Question:
So I get back an array where answerA might be answerB, answerC might be answerD etc etc.
What is a simple way to do this?
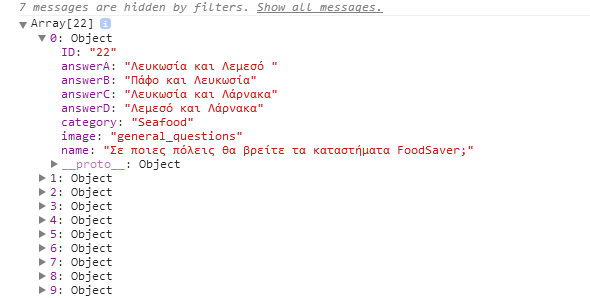
Answer: Using 'shuffleArray' from <URL>:
'''
myKeys = ['answerA','answerB','answerC','answerD']
myValues = myKeys.map(function(k) { return myObject[k] })
myValues = shuffleArray(myValues)
myKeys.forEach(function(k) { myObject[k] = myValues.shift() })
'''
That said, a simpler option would be to structure your object like this:
'''
ID: 22
answers: [
"first", "second answer", etc
],
category: ...
etc
'''
Serially named variables is always an indicator that you actually need an array.